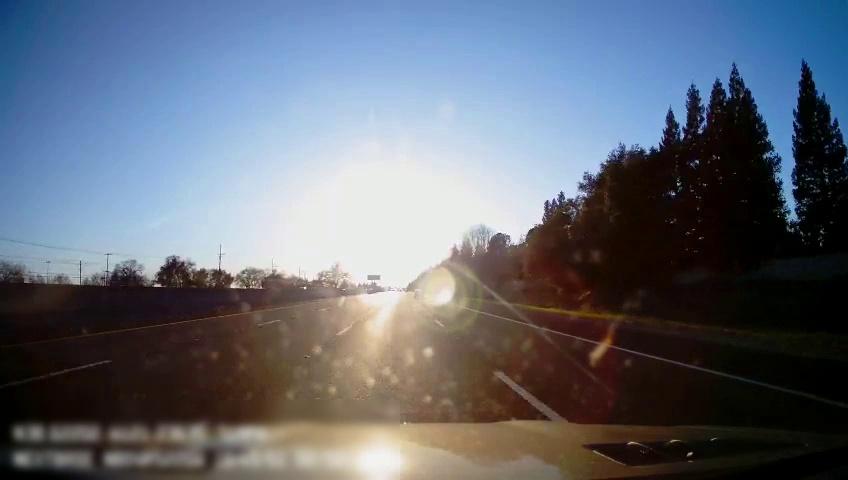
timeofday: Day
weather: Sunny
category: Drivable Space
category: Vehicles | Car
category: Lanes | Alternate Lane
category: Lanes | Alternate Lane
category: Lanes | Current Lane
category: Lanes | Current Lane
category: Lanes | Alternate Lane